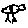
Label: bird